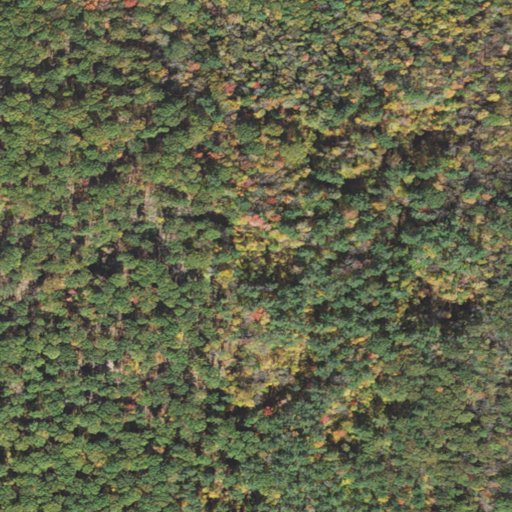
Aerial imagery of mountain in New Hampshire named Kidder Hill containing mixed forest, deciduous forest, and evergreen forest